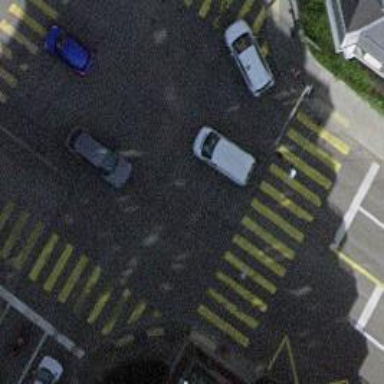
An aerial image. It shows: Road with traffic signals.